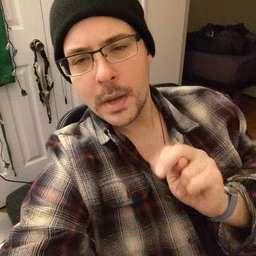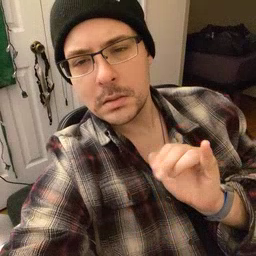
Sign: pencil